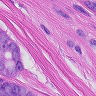
Metastatic tissue present: yes